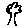
Label: tree